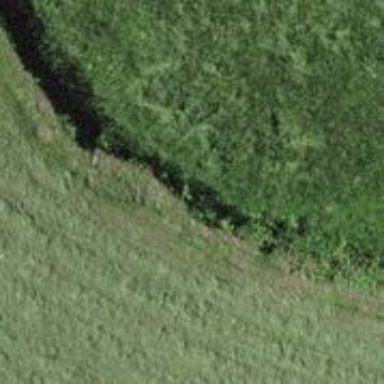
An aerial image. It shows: Dry stone wall barrier.